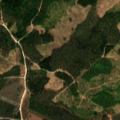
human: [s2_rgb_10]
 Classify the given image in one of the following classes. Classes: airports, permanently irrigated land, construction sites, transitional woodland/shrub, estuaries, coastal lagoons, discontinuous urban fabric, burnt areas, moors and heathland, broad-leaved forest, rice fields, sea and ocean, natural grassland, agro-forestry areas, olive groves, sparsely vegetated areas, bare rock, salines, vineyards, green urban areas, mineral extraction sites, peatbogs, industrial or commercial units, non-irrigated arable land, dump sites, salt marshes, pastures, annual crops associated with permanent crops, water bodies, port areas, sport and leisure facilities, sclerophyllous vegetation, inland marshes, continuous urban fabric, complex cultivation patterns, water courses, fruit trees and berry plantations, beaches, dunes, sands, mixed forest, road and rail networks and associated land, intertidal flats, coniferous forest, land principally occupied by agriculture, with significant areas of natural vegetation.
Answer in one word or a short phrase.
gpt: coniferous forest, transitional woodland/shrub